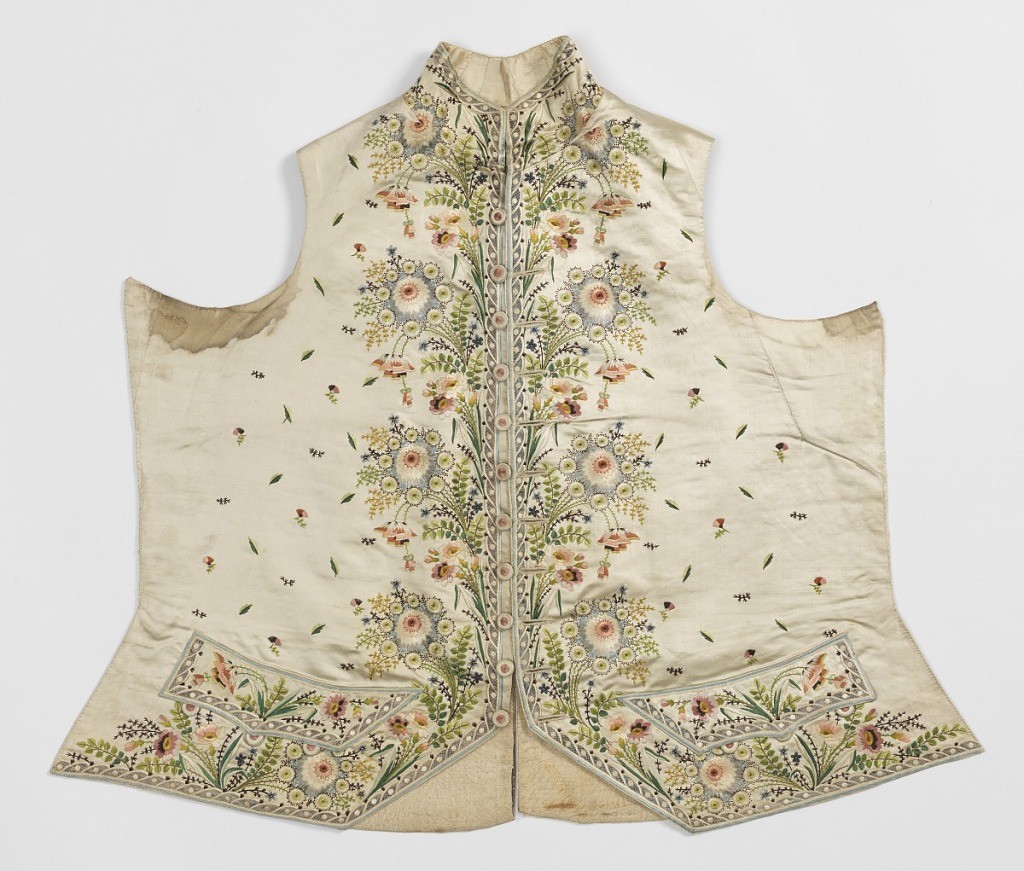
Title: Waistcoat
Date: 1770–1785
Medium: silk Technique: satin, stem and knot stitches in twenty colors of silk on silk 7&1 satin foundation; applique of machine-made net; areas of painted silk underneath embroidery and applique
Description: Gentleman's waistcoat with a dense border design at bottom and front of large fantastical flowers. Body has a detached arrangement of small leaves and floral sprigs.